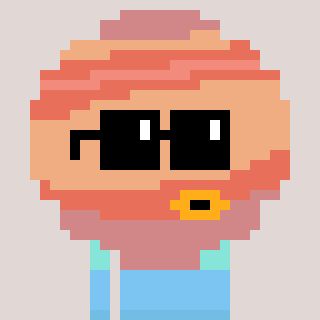
a pixel art character with square black sunglasses, a jupiter-shaped head and a foggrey-colored body on a warm background